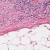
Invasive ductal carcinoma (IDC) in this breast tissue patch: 1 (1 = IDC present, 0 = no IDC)